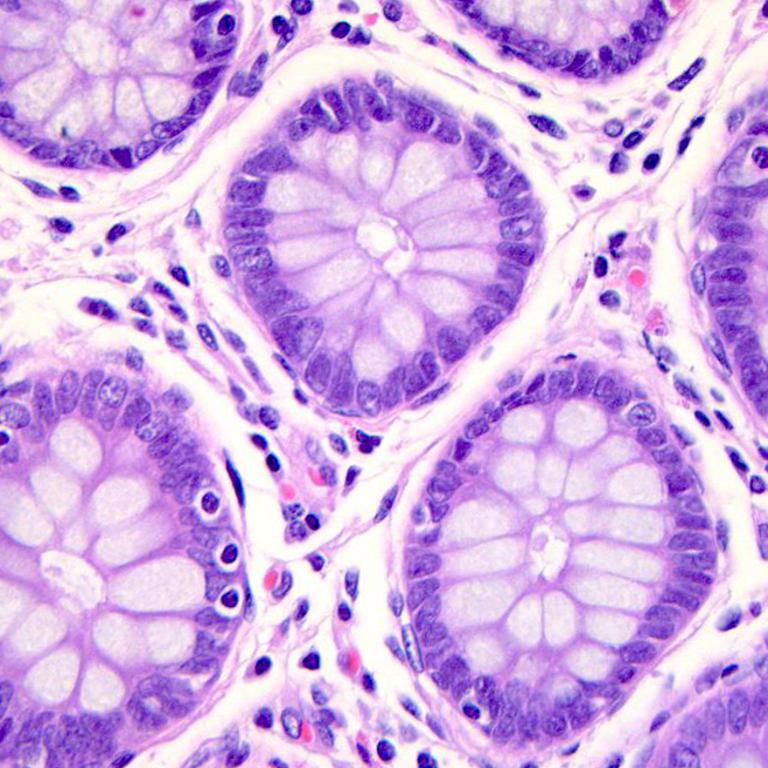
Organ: colon
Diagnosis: benign